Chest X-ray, PA view. Patient: 70 years old, sex M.
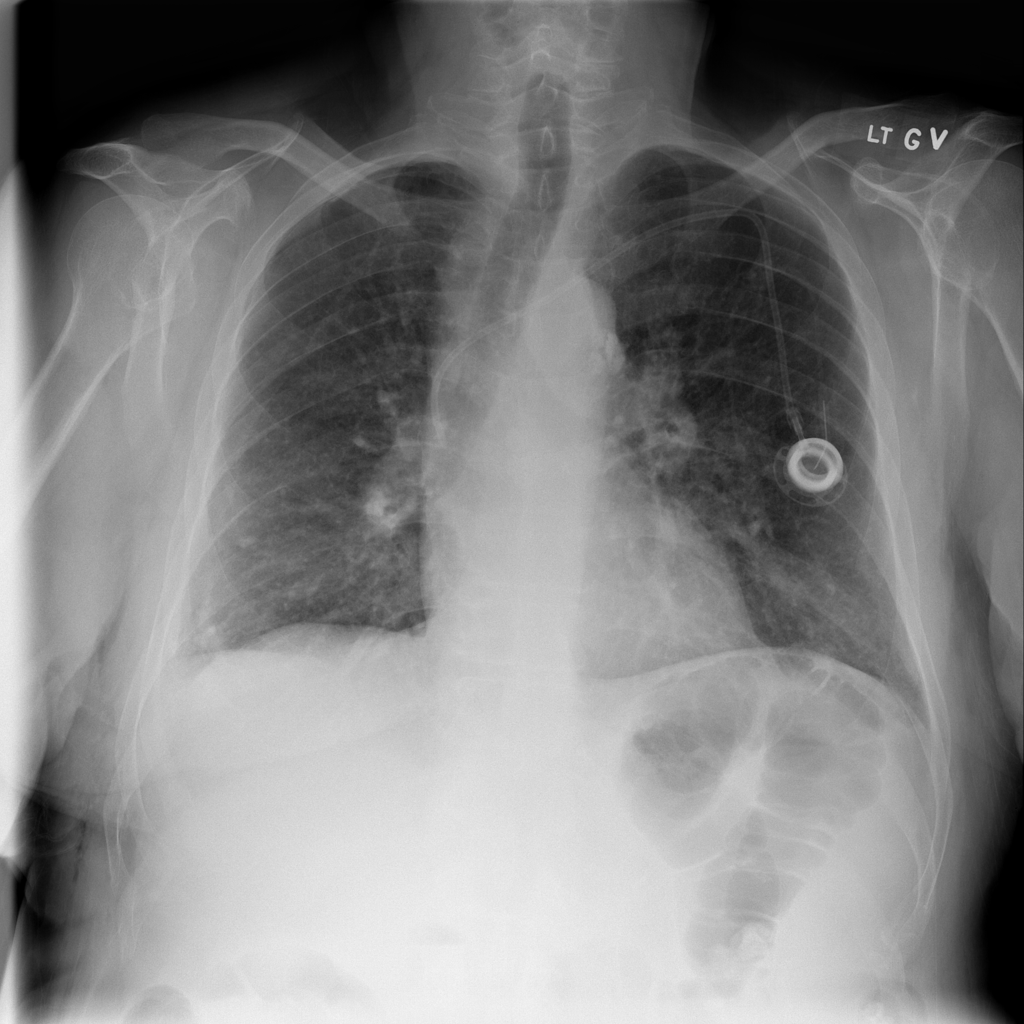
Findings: No Finding